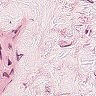
Metastatic tissue present: no